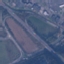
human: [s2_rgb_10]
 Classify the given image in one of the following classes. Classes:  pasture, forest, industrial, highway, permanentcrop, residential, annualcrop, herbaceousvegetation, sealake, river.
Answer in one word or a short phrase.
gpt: Highway